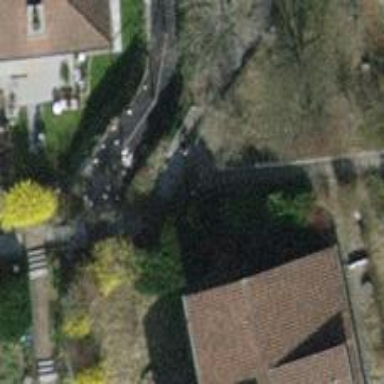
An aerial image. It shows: Set of steps on the road.